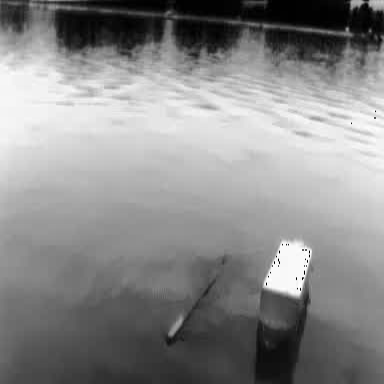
There is a fishing_boat in the infrared image.